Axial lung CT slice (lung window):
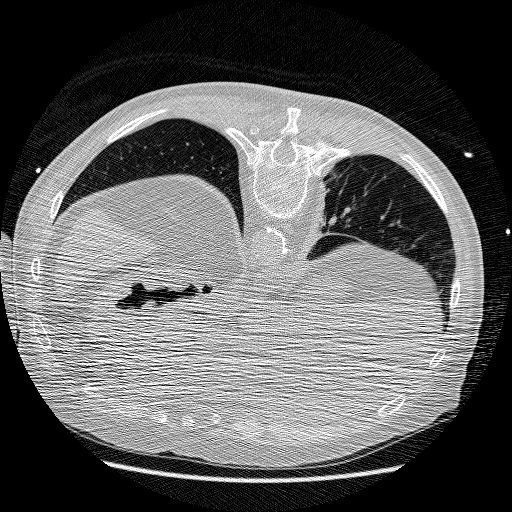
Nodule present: no